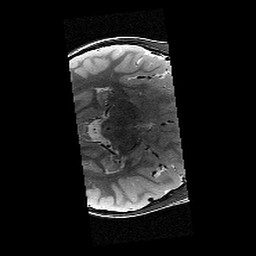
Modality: T2w
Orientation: axial
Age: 9
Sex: male
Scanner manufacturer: siemens
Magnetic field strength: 3 T
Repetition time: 9.23 s
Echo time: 0.067 s